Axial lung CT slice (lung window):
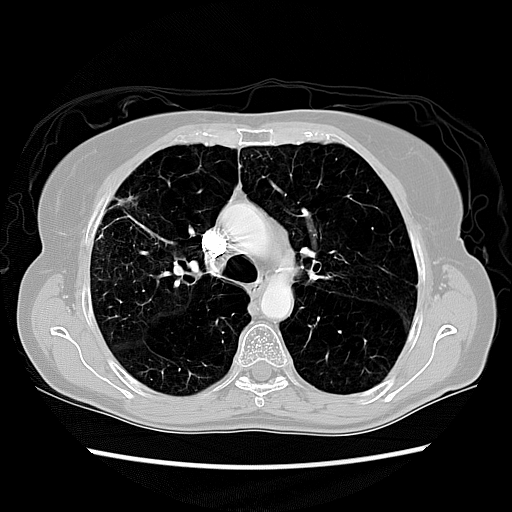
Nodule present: no